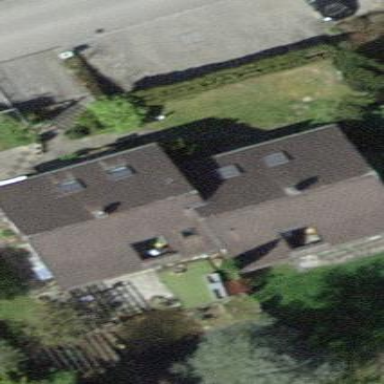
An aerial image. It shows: Terrace building.